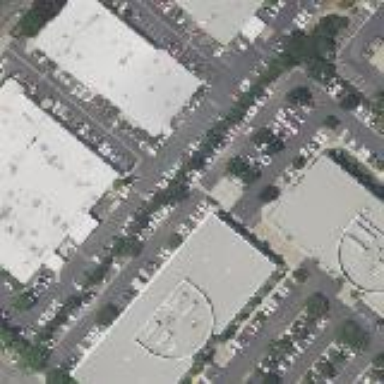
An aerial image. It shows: Office building.